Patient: sex M, age 69
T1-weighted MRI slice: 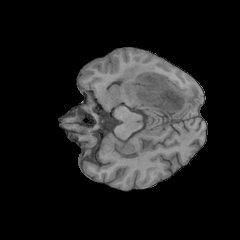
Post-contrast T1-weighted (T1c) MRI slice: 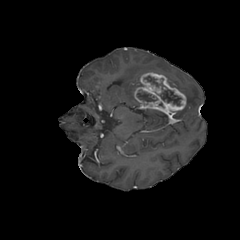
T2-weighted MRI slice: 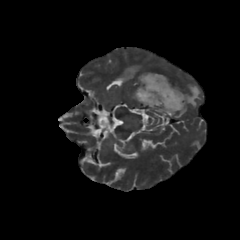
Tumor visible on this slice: yes
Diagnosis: Glioblastoma, IDH-wildtype
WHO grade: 4